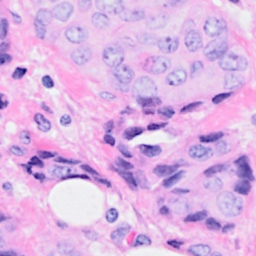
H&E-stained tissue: Breast